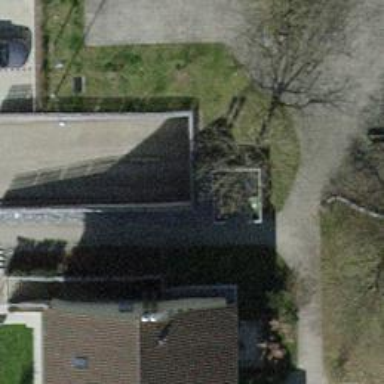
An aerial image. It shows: Retaining wall.